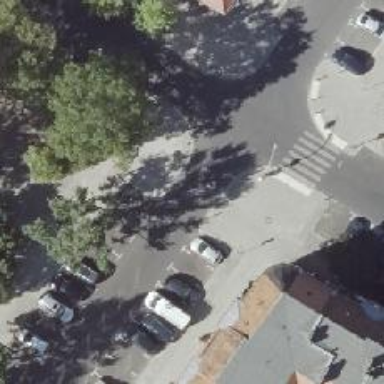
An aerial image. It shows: Unmarked crossing on the road.